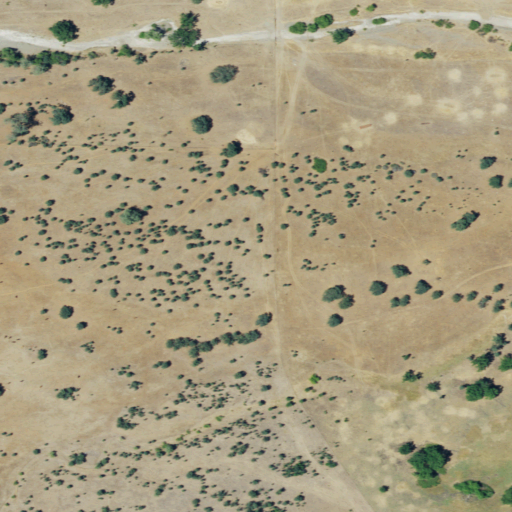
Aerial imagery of valley in California named Indian Valley containing grassland, shrub, and herbaceous wetlands